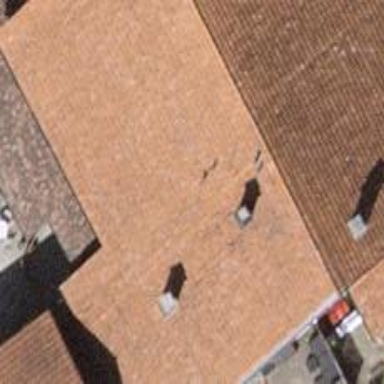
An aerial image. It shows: Farm building with gabled roof.